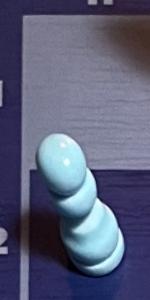
Label: Pawn_White